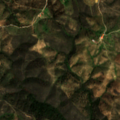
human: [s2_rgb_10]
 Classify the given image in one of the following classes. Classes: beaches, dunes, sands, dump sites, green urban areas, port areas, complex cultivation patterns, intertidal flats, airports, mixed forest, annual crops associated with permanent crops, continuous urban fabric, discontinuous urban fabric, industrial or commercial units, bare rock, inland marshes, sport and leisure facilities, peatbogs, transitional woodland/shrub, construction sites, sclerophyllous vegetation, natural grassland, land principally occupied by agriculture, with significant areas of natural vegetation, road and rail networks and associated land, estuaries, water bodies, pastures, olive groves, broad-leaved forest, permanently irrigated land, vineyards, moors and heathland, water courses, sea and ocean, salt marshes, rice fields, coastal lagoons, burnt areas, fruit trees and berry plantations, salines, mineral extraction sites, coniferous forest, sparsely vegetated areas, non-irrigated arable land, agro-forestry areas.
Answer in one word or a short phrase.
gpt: pastures, land principally occupied by agriculture, with significant areas of natural vegetation, broad-leaved forest, sclerophyllous vegetation, transitional woodland/shrub